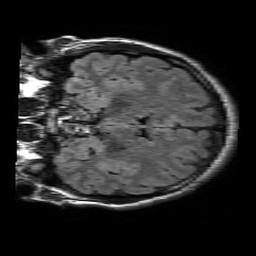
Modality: FLAIR
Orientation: coronal
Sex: male
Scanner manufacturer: philips
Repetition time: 11 s
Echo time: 0.125 s